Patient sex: F
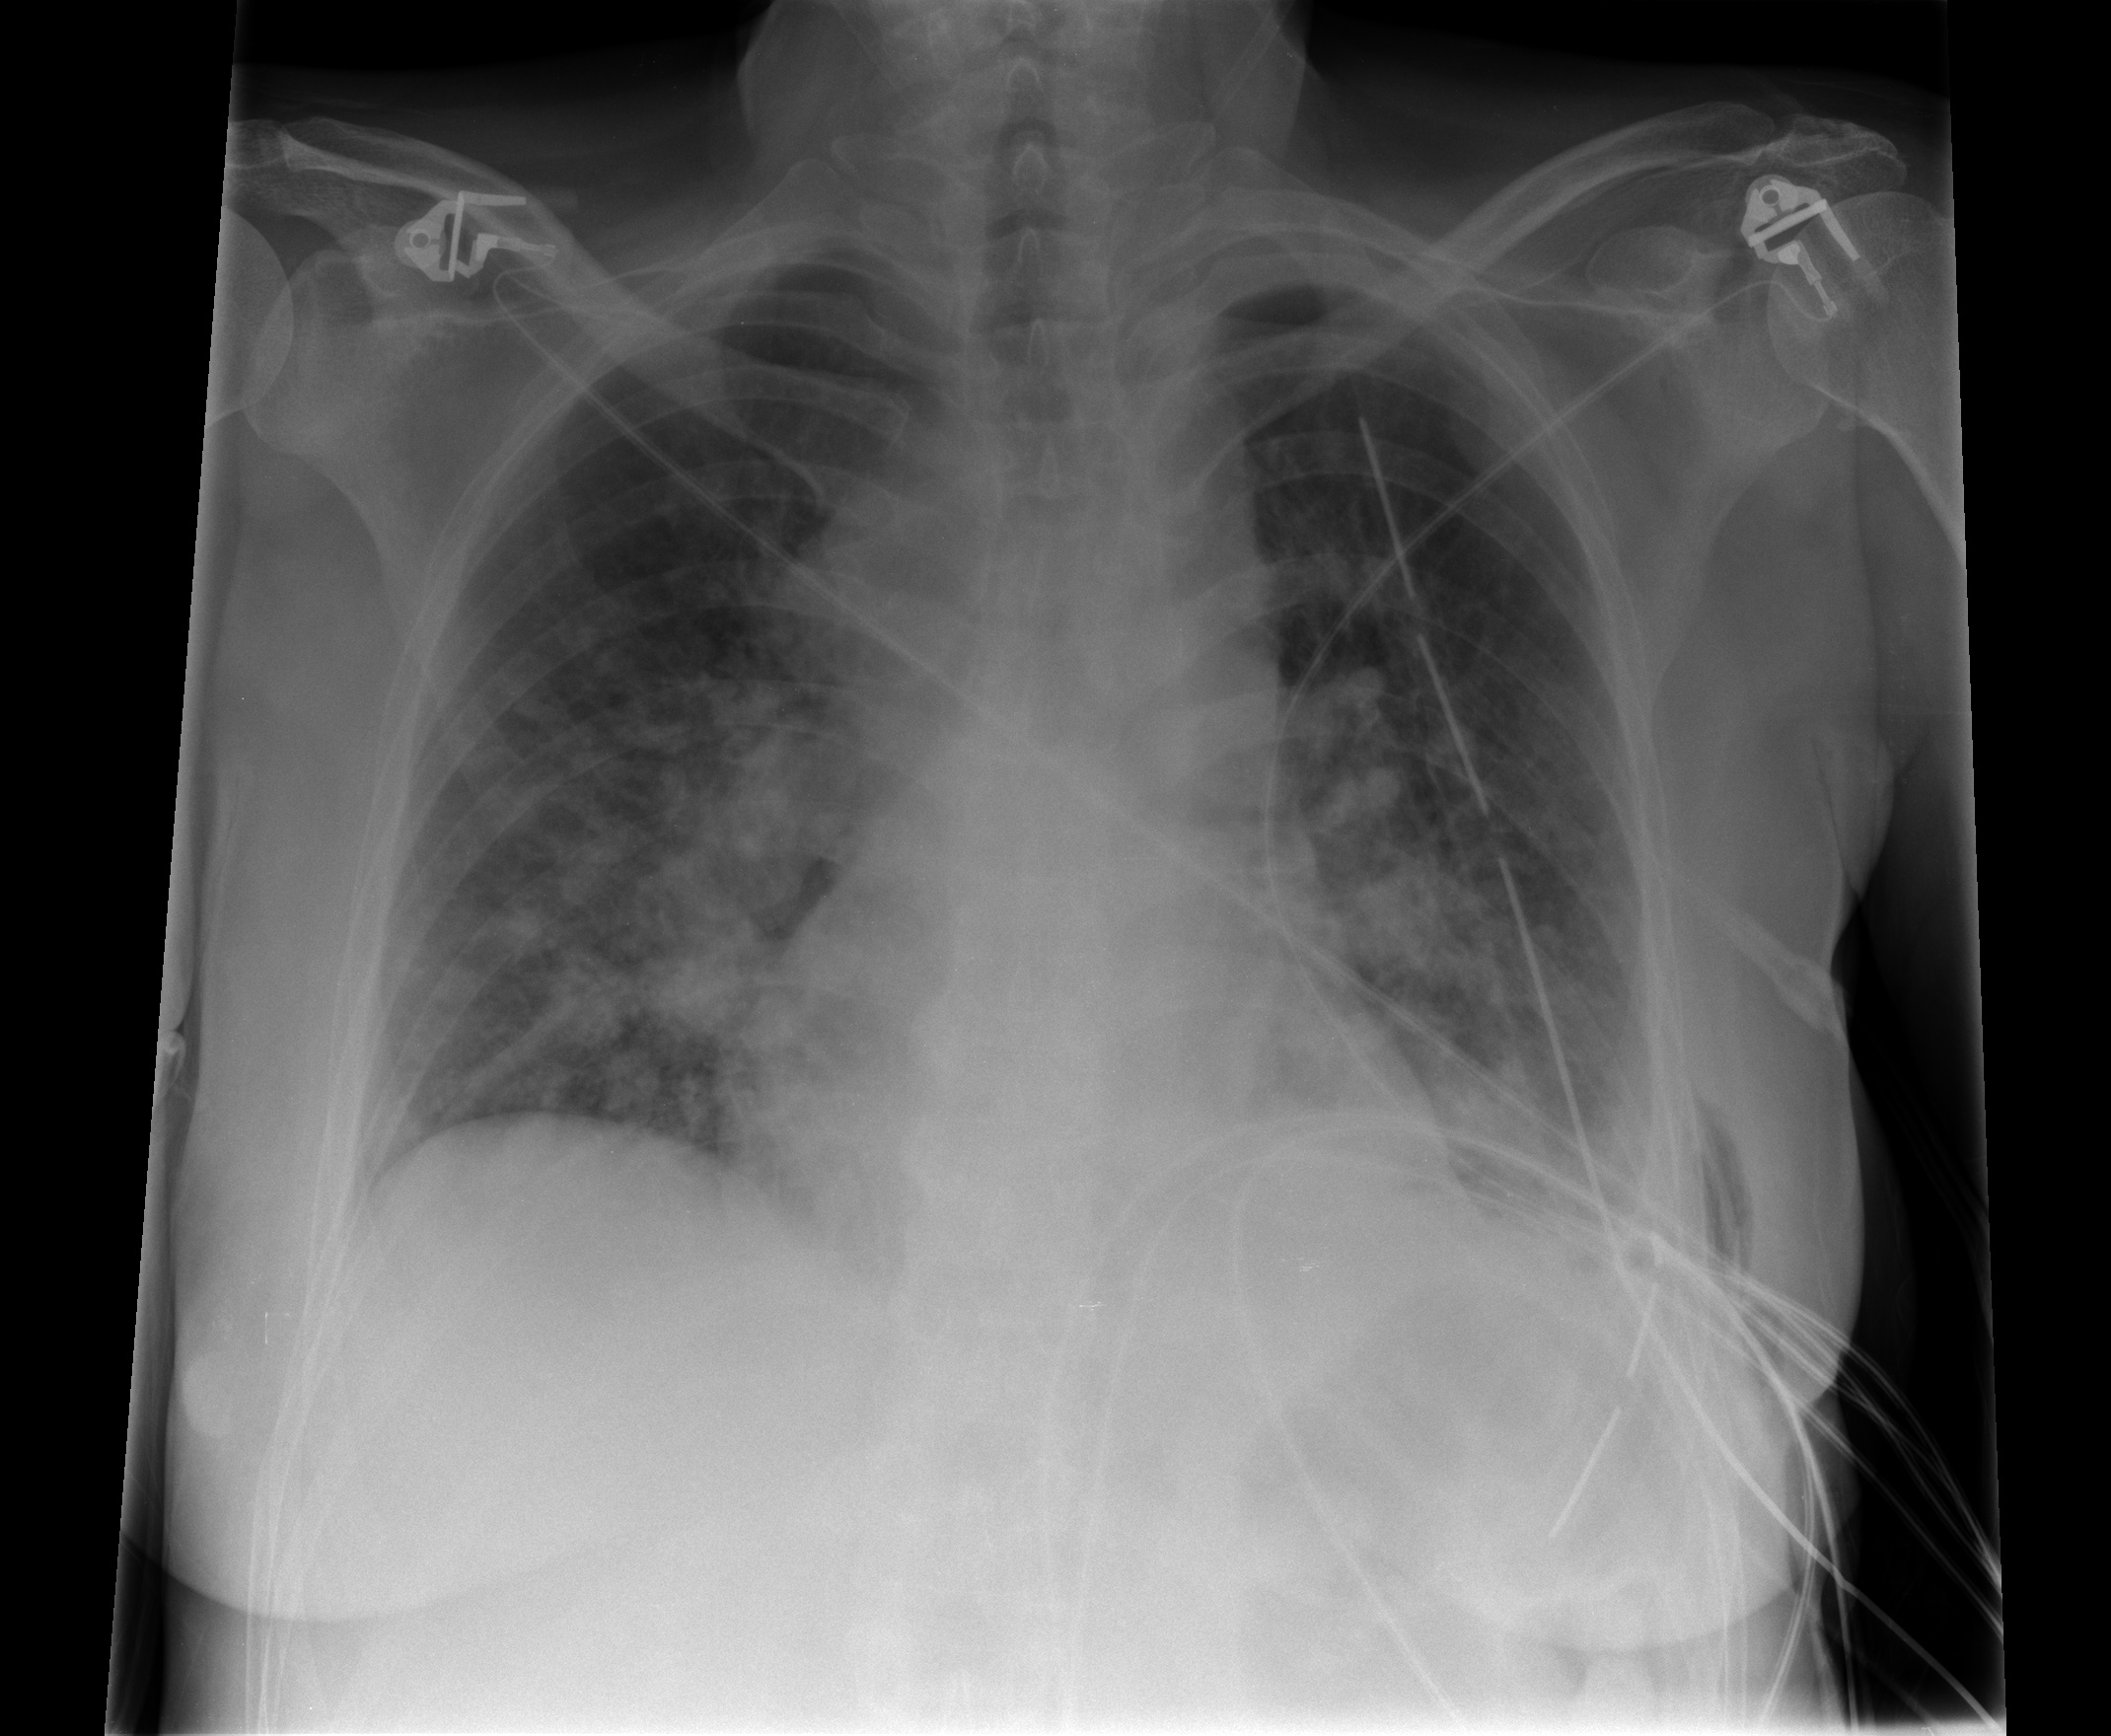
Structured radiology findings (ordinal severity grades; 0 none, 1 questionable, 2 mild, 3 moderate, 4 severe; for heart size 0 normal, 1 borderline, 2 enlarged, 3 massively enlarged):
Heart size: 2
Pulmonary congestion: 1
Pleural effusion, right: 0
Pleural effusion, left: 2
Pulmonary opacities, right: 1
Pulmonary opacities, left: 1
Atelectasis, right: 2
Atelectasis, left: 2